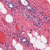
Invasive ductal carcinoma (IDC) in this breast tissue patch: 0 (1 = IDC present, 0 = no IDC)